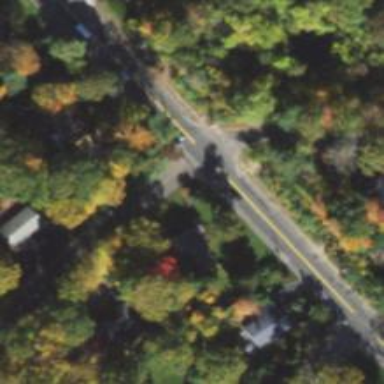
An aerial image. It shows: Stop road.